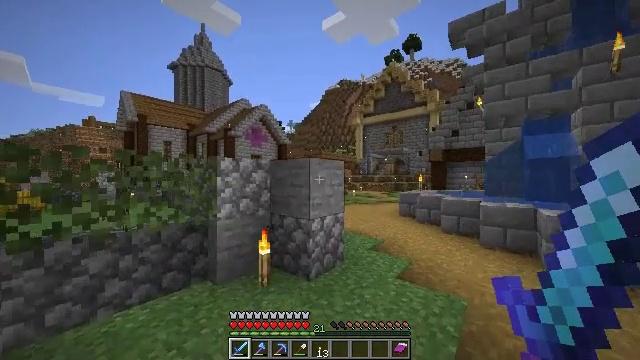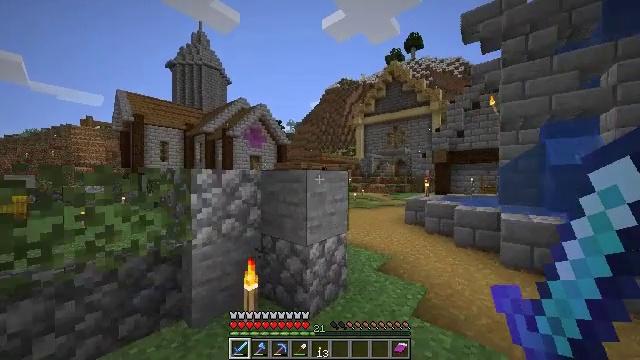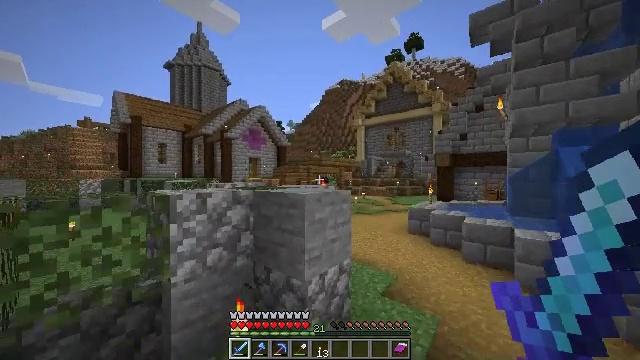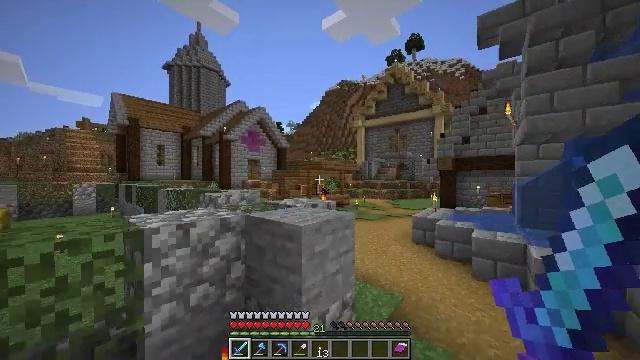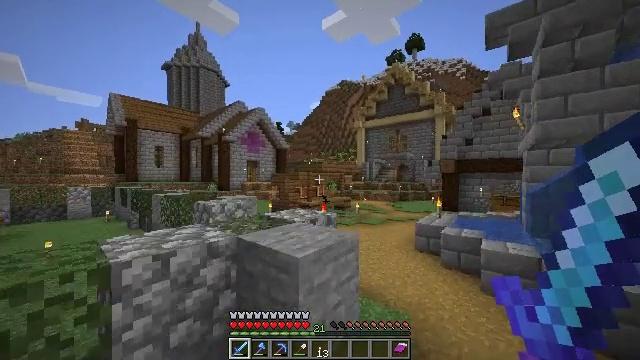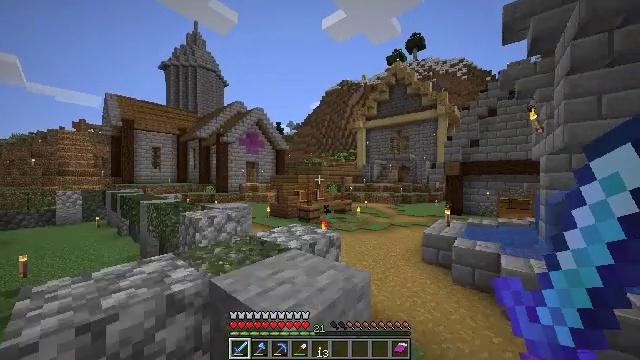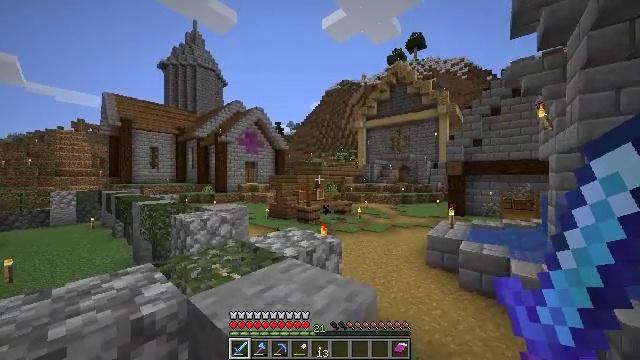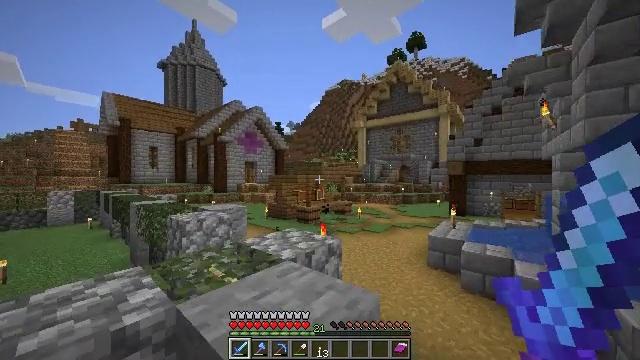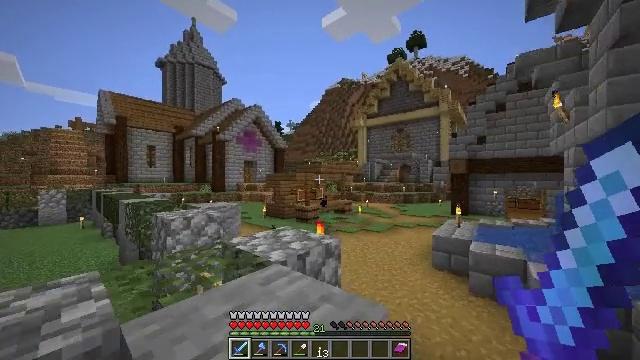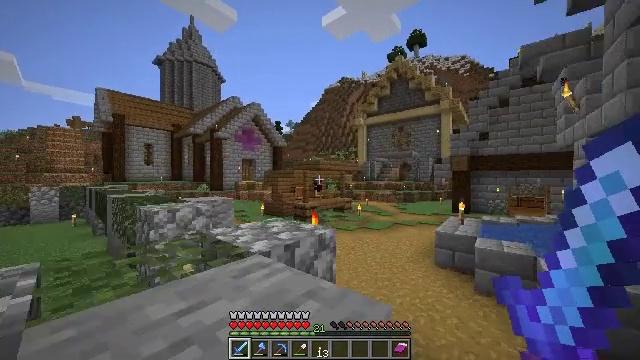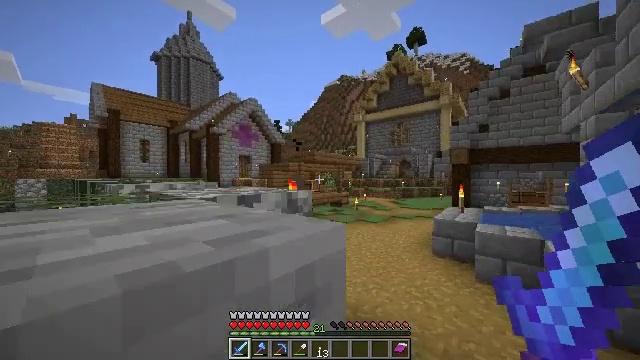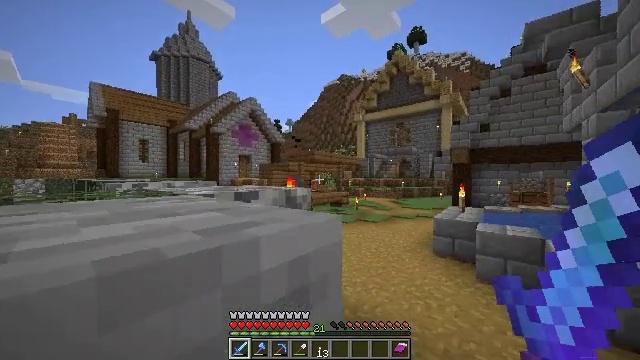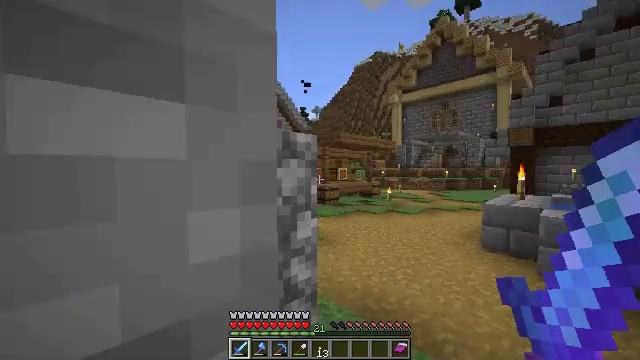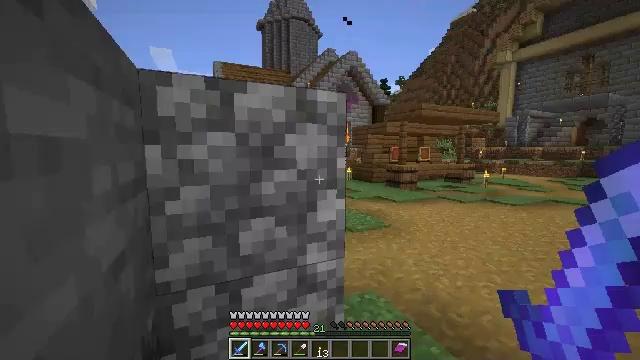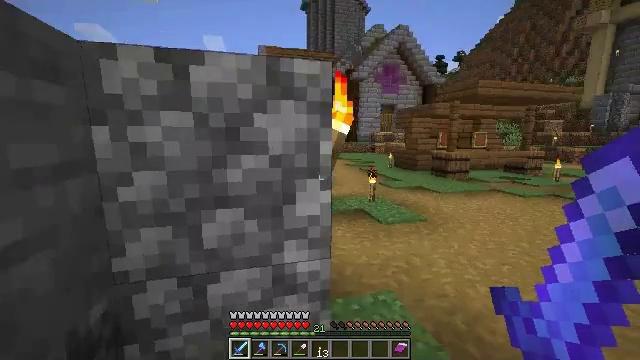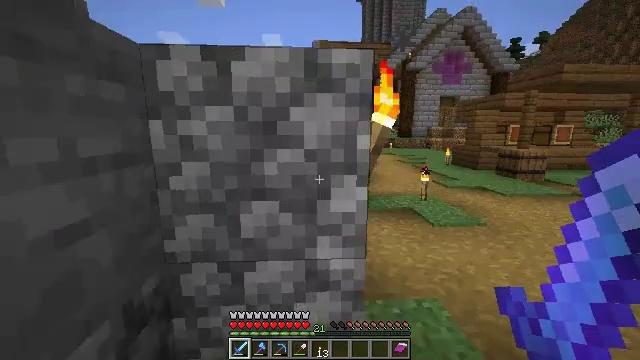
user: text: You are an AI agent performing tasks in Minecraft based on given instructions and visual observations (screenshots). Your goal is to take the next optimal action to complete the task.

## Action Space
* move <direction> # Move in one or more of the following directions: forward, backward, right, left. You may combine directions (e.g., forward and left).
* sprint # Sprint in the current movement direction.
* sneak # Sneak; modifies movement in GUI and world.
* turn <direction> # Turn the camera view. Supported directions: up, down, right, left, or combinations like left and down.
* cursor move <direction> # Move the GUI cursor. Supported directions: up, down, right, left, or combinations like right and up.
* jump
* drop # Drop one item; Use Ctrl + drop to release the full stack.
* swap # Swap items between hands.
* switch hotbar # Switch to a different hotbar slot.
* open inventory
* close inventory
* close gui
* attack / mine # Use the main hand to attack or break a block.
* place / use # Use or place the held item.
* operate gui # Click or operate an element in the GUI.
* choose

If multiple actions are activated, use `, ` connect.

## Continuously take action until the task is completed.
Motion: motion action
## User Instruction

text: Craft a lead using the crafting table and the right materials.
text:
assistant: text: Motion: move forward, jump
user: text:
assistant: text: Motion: move forward, jump
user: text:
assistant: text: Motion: move forward, jump
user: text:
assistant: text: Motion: move forward, jump
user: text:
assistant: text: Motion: move forward, jump
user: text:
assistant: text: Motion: move forward and move right
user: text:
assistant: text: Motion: move forward and move right
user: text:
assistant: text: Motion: move forward and move right
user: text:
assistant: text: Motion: move forward and move right
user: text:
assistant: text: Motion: move forward and move right
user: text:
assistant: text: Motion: move forward and move right
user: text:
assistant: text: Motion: move forward and move right, turn left and down
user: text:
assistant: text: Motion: move forward and move right, turn left and down
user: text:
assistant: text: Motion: move forward and move right, turn left and down
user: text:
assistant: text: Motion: move forward and move right, turn left and down
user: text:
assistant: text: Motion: move forward and move right, turn left
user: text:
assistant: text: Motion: move forward and move right
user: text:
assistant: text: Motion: move forward and move right
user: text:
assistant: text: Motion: move forward and move right
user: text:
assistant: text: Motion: move forward and move right
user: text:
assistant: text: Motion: move forward and move right
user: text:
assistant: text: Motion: move forward and move right, turn left
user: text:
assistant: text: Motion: move forward and move right, turn left
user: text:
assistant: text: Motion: move forward and move right, turn left
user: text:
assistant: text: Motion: move forward and move right
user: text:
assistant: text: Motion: move forward and move right
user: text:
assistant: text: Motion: move forward and move right
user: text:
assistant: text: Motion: move forward and move right, turn left and down
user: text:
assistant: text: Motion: move forward and move right, turn left and down
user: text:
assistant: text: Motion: move forward, turn left and down